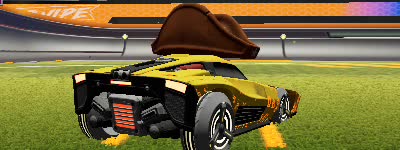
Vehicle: breakout